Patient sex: M
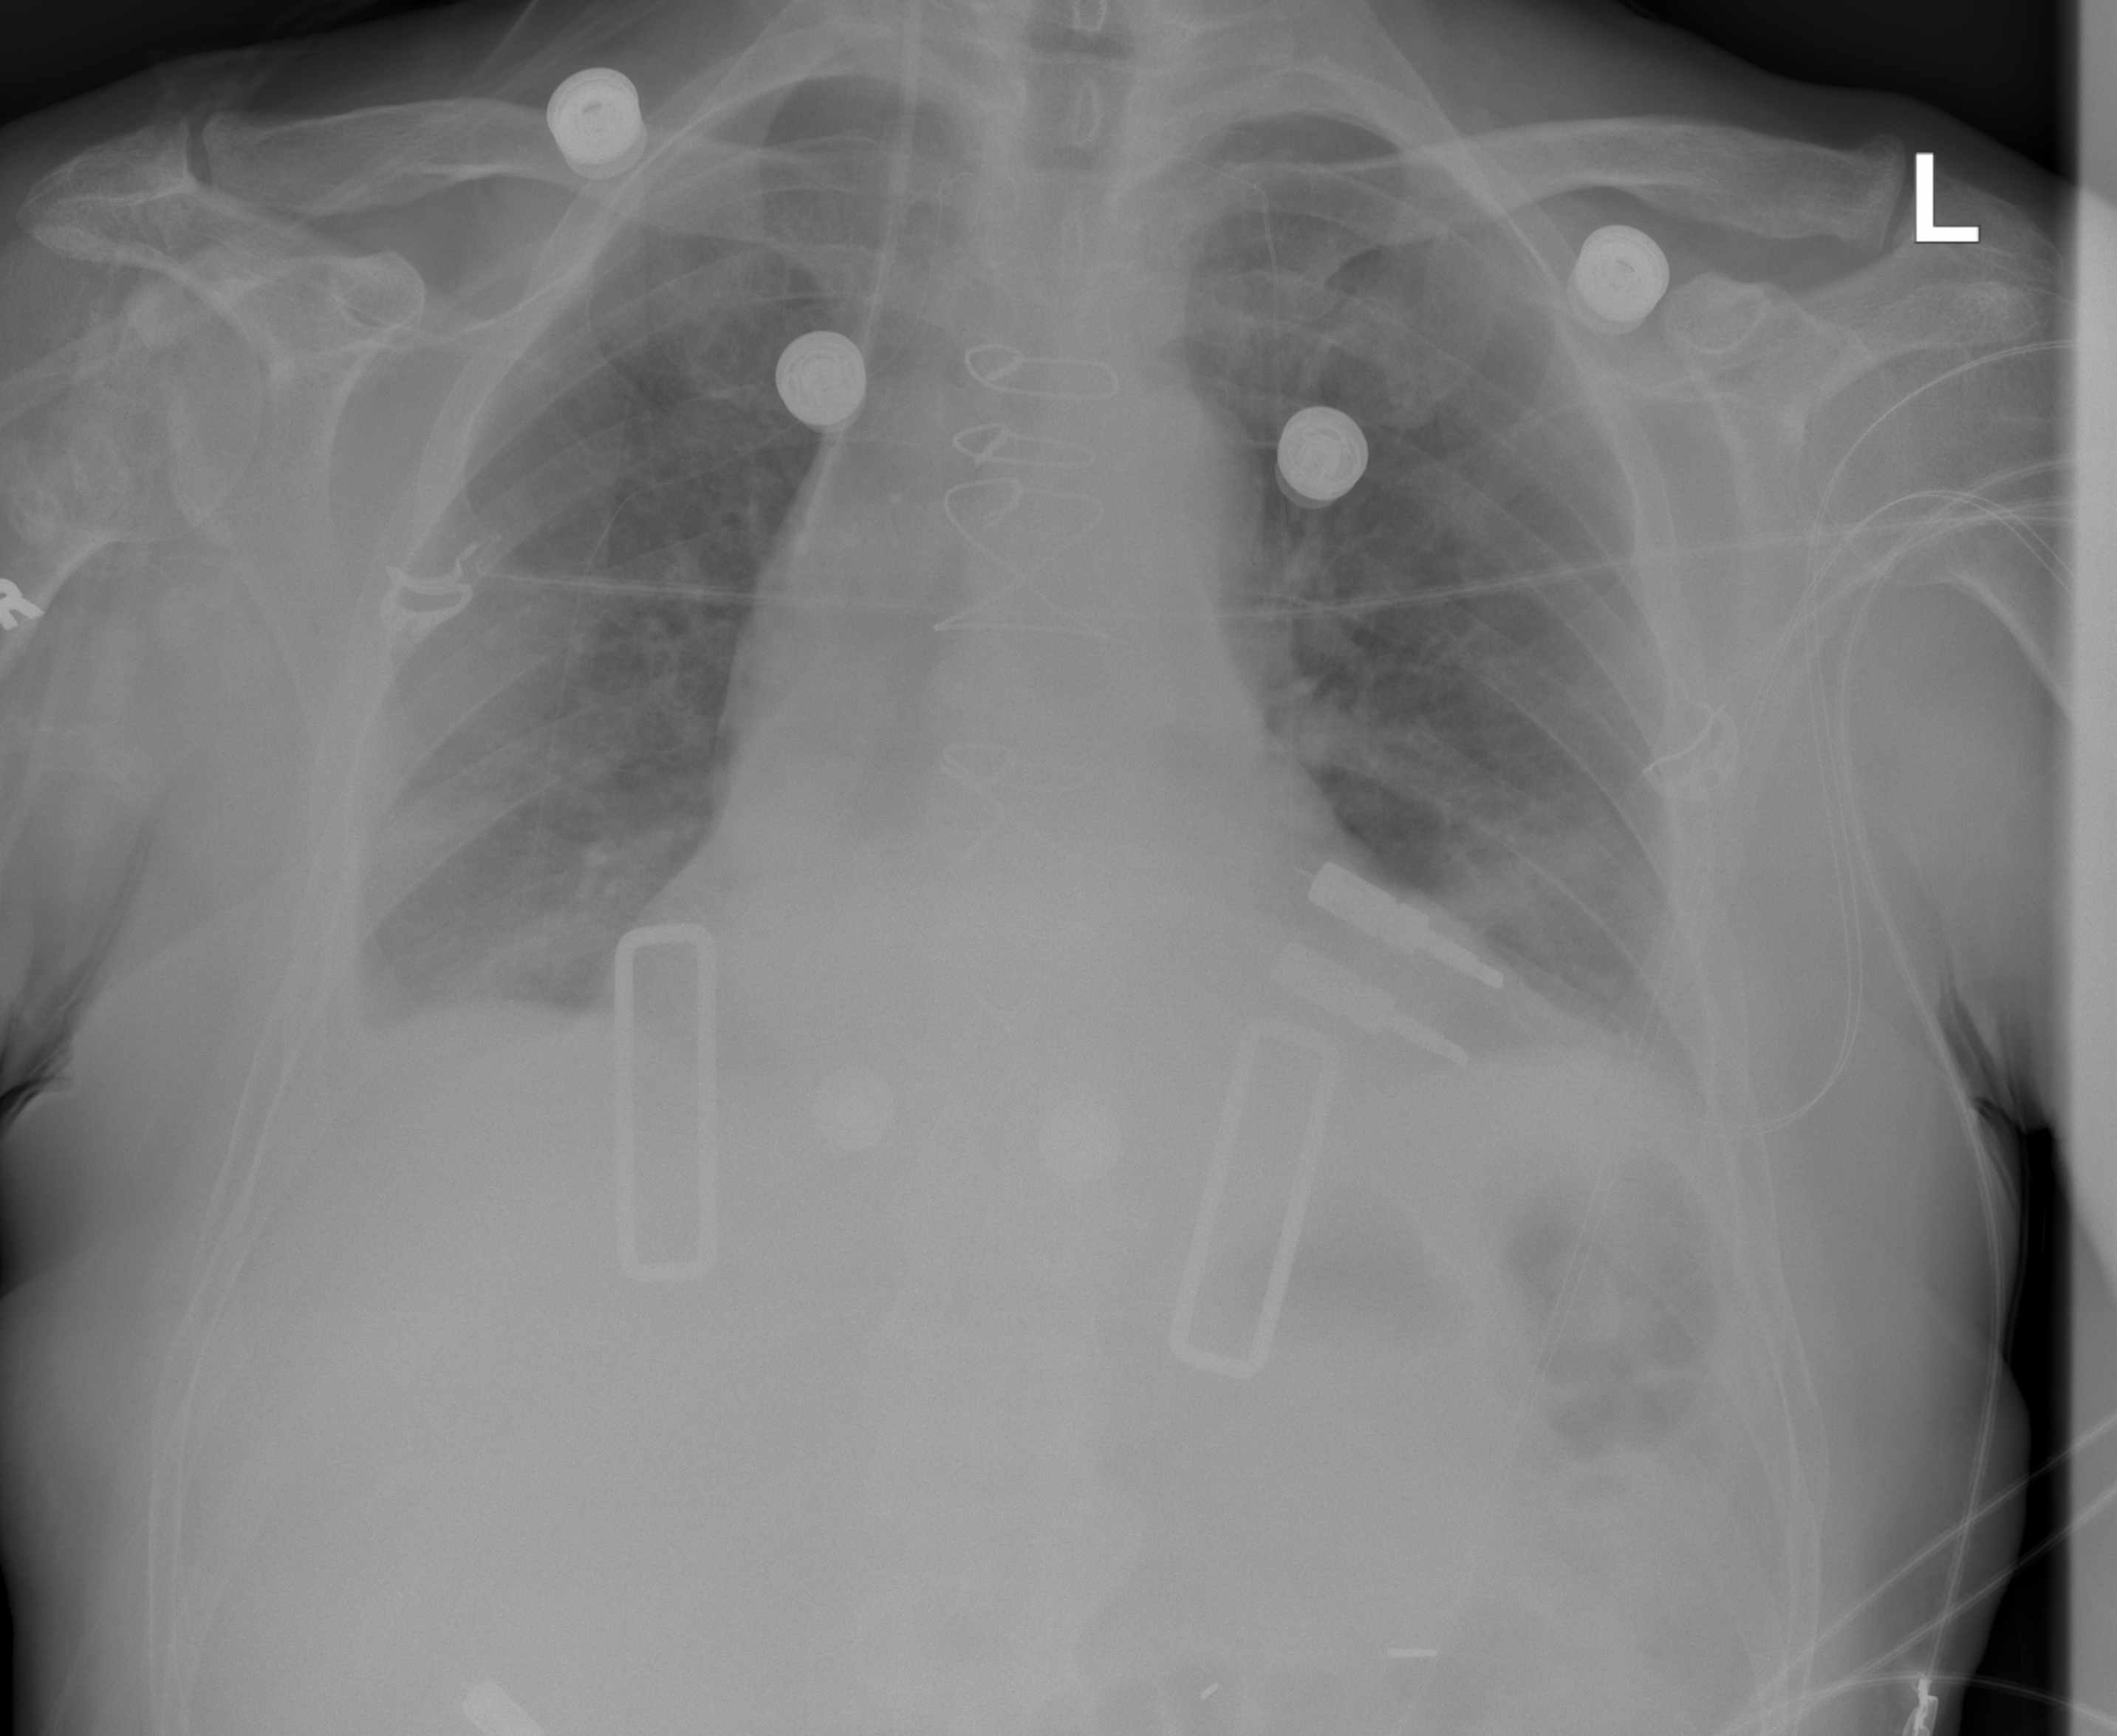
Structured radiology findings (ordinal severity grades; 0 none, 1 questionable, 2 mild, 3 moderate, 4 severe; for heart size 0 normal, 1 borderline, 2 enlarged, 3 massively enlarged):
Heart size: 0
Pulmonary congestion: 0
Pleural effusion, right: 2
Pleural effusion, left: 0
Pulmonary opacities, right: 0
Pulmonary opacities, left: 0
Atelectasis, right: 0
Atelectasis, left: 2